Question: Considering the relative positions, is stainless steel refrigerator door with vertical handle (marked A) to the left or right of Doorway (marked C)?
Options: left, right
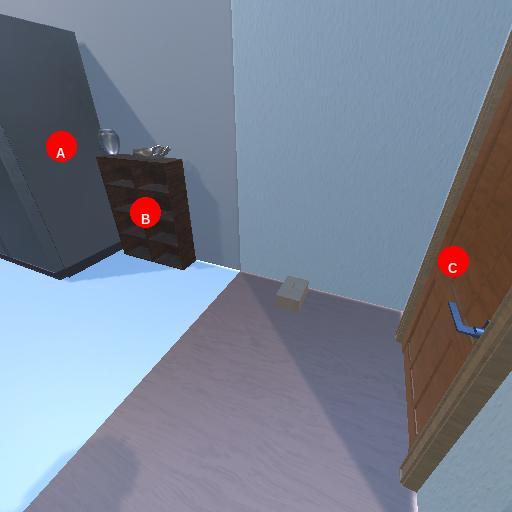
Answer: left